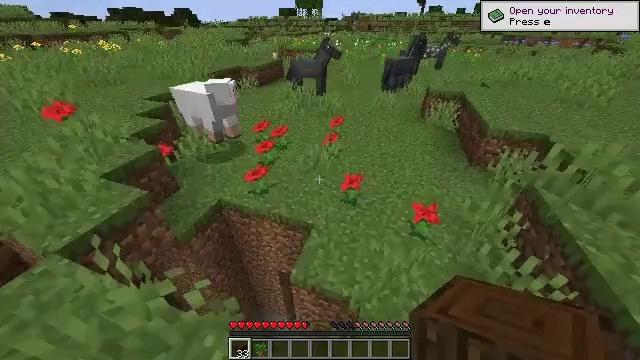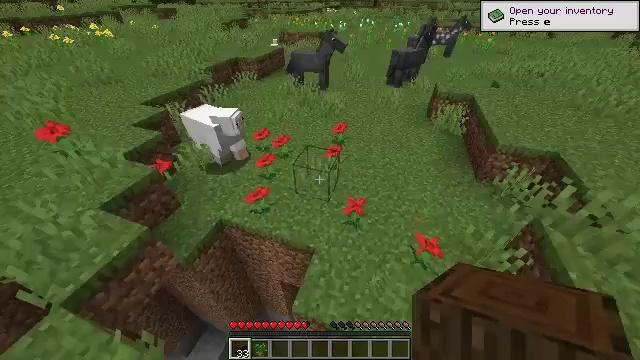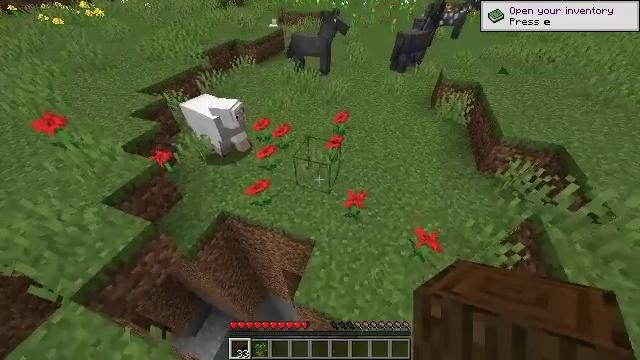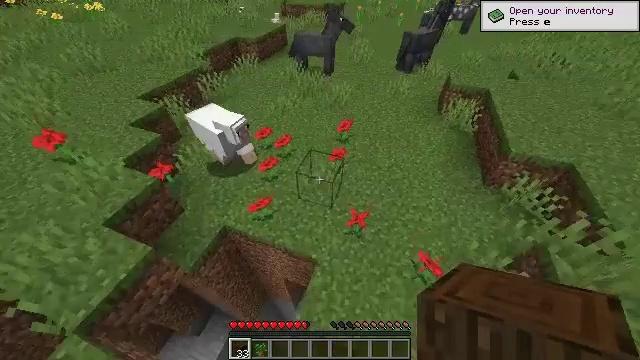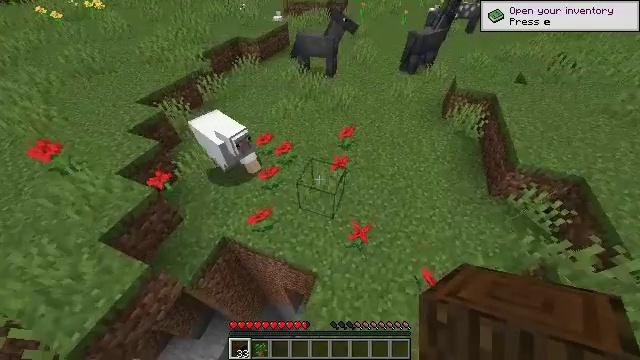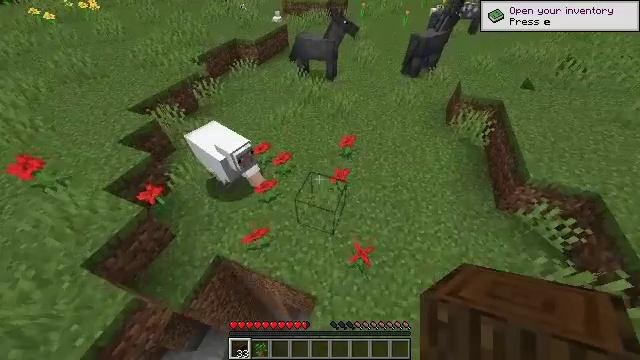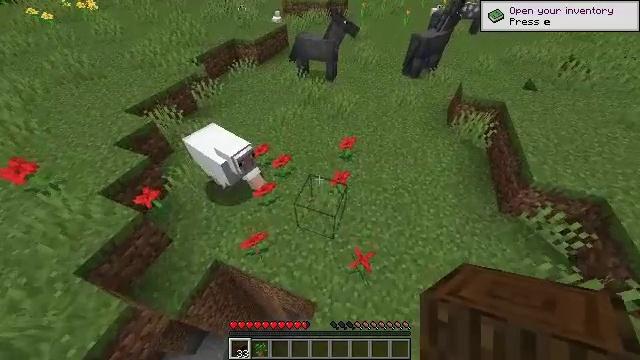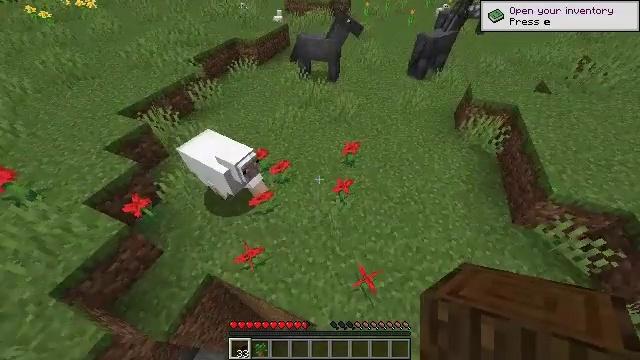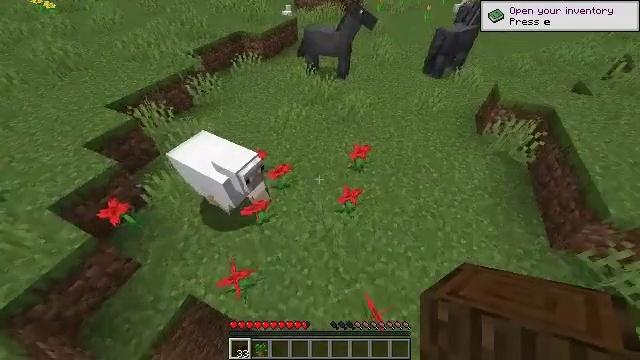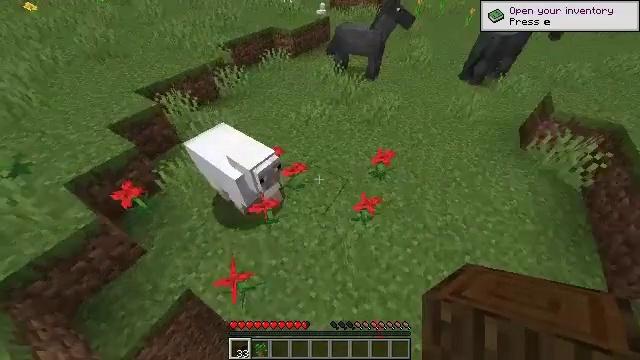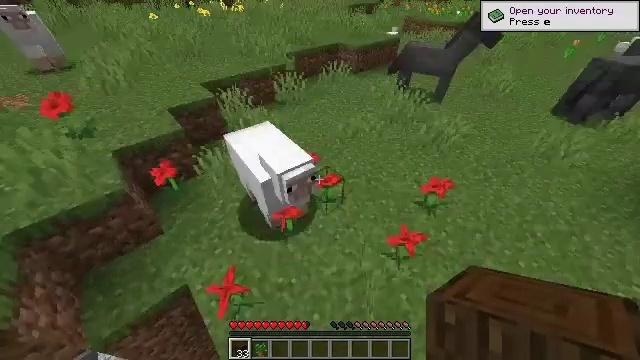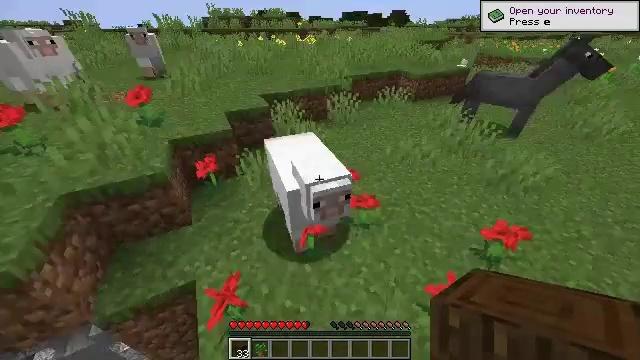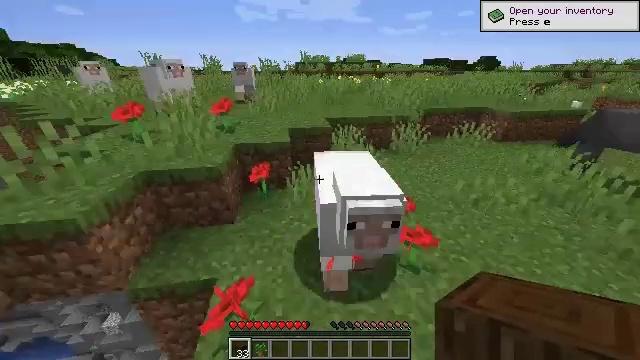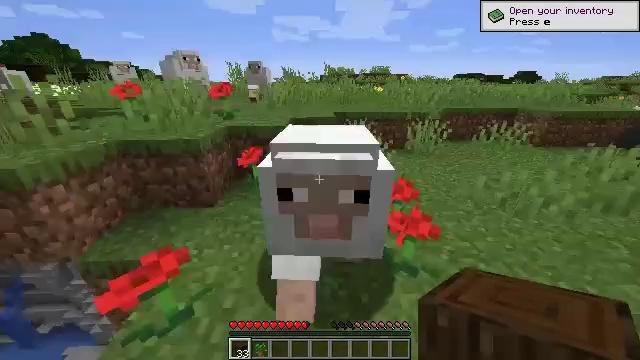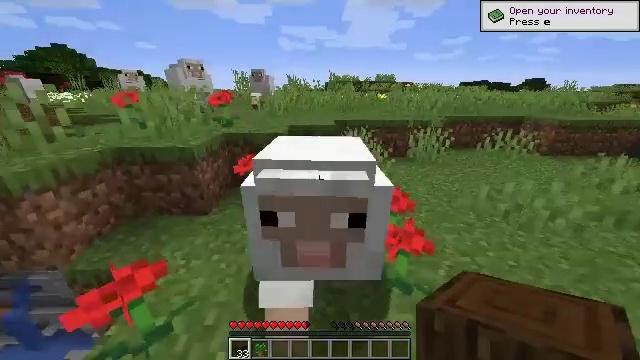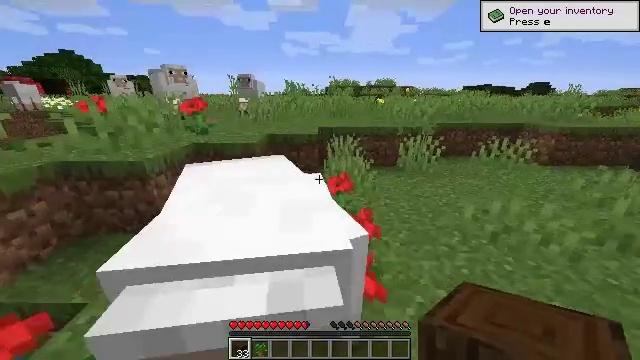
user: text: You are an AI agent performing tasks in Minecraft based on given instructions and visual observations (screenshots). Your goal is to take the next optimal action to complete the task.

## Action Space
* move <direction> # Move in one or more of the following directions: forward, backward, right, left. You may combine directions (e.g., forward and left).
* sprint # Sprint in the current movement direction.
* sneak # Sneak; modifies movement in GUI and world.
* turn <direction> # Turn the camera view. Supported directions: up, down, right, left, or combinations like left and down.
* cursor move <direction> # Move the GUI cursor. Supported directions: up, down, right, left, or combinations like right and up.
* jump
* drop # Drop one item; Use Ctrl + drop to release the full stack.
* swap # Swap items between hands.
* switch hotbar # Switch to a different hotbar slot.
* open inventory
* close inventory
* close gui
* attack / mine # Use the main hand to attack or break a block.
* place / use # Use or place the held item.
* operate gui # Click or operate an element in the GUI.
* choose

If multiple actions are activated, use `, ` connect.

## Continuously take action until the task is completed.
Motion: motion action
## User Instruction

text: Turn dark oak logs into dark oak planks.
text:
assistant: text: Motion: move forward, turn down, jump
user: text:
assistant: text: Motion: move forward, turn down, jump
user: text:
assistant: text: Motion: move forward, turn down, jump
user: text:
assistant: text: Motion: move forward, jump
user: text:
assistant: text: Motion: move forward, jump
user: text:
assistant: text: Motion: move forward, jump
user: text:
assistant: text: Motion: move forward
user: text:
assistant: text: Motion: move forward and move right, turn left
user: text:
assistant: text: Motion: move forward and move right, turn left
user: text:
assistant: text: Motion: move forward and move right, turn left and up
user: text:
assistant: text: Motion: move forward and move right, turn left and up
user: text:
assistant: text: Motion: move forward and move right, turn left and up
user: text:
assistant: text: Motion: move forward and move right, turn left and up
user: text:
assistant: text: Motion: move forward and move right, turn left and up
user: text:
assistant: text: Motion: move forward and move right, turn up
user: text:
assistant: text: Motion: move right, turn left
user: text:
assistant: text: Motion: move right
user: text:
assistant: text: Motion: move right
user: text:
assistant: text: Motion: move right
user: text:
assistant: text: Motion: move forward and move right
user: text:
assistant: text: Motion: move forward and move right
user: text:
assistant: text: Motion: move forward
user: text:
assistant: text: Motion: move forward
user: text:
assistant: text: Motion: move forward
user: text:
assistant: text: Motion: move forward, sprint
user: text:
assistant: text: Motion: move forward, sprint
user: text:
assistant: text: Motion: move forward, sprint
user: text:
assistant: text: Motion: move forward, sprint, turn left
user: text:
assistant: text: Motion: move forward, turn left and up
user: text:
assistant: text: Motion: move forward, turn left